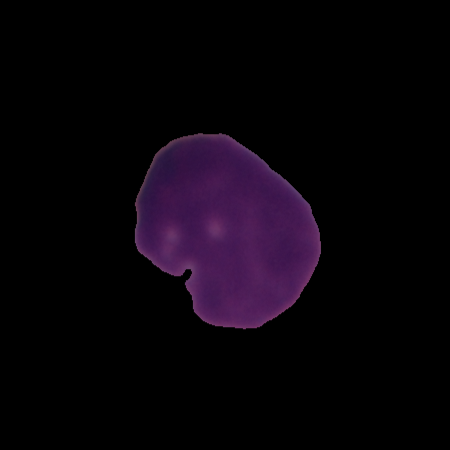
Label: healthy